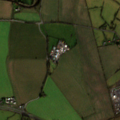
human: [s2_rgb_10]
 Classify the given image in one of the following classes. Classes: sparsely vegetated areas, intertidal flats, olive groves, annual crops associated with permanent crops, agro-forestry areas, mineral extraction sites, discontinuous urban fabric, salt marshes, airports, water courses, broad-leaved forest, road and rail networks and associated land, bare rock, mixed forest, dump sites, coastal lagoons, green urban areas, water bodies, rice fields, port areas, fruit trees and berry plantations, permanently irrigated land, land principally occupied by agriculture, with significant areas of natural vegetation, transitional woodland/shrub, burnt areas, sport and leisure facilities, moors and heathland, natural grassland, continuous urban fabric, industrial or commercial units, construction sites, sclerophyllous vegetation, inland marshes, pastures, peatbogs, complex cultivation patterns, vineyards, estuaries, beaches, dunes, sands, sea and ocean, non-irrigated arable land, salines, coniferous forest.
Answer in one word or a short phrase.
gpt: road and rail networks and associated land, non-irrigated arable land, pastures